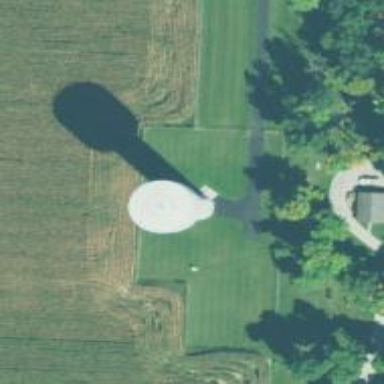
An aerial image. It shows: Water tower that is man-made.